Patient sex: F
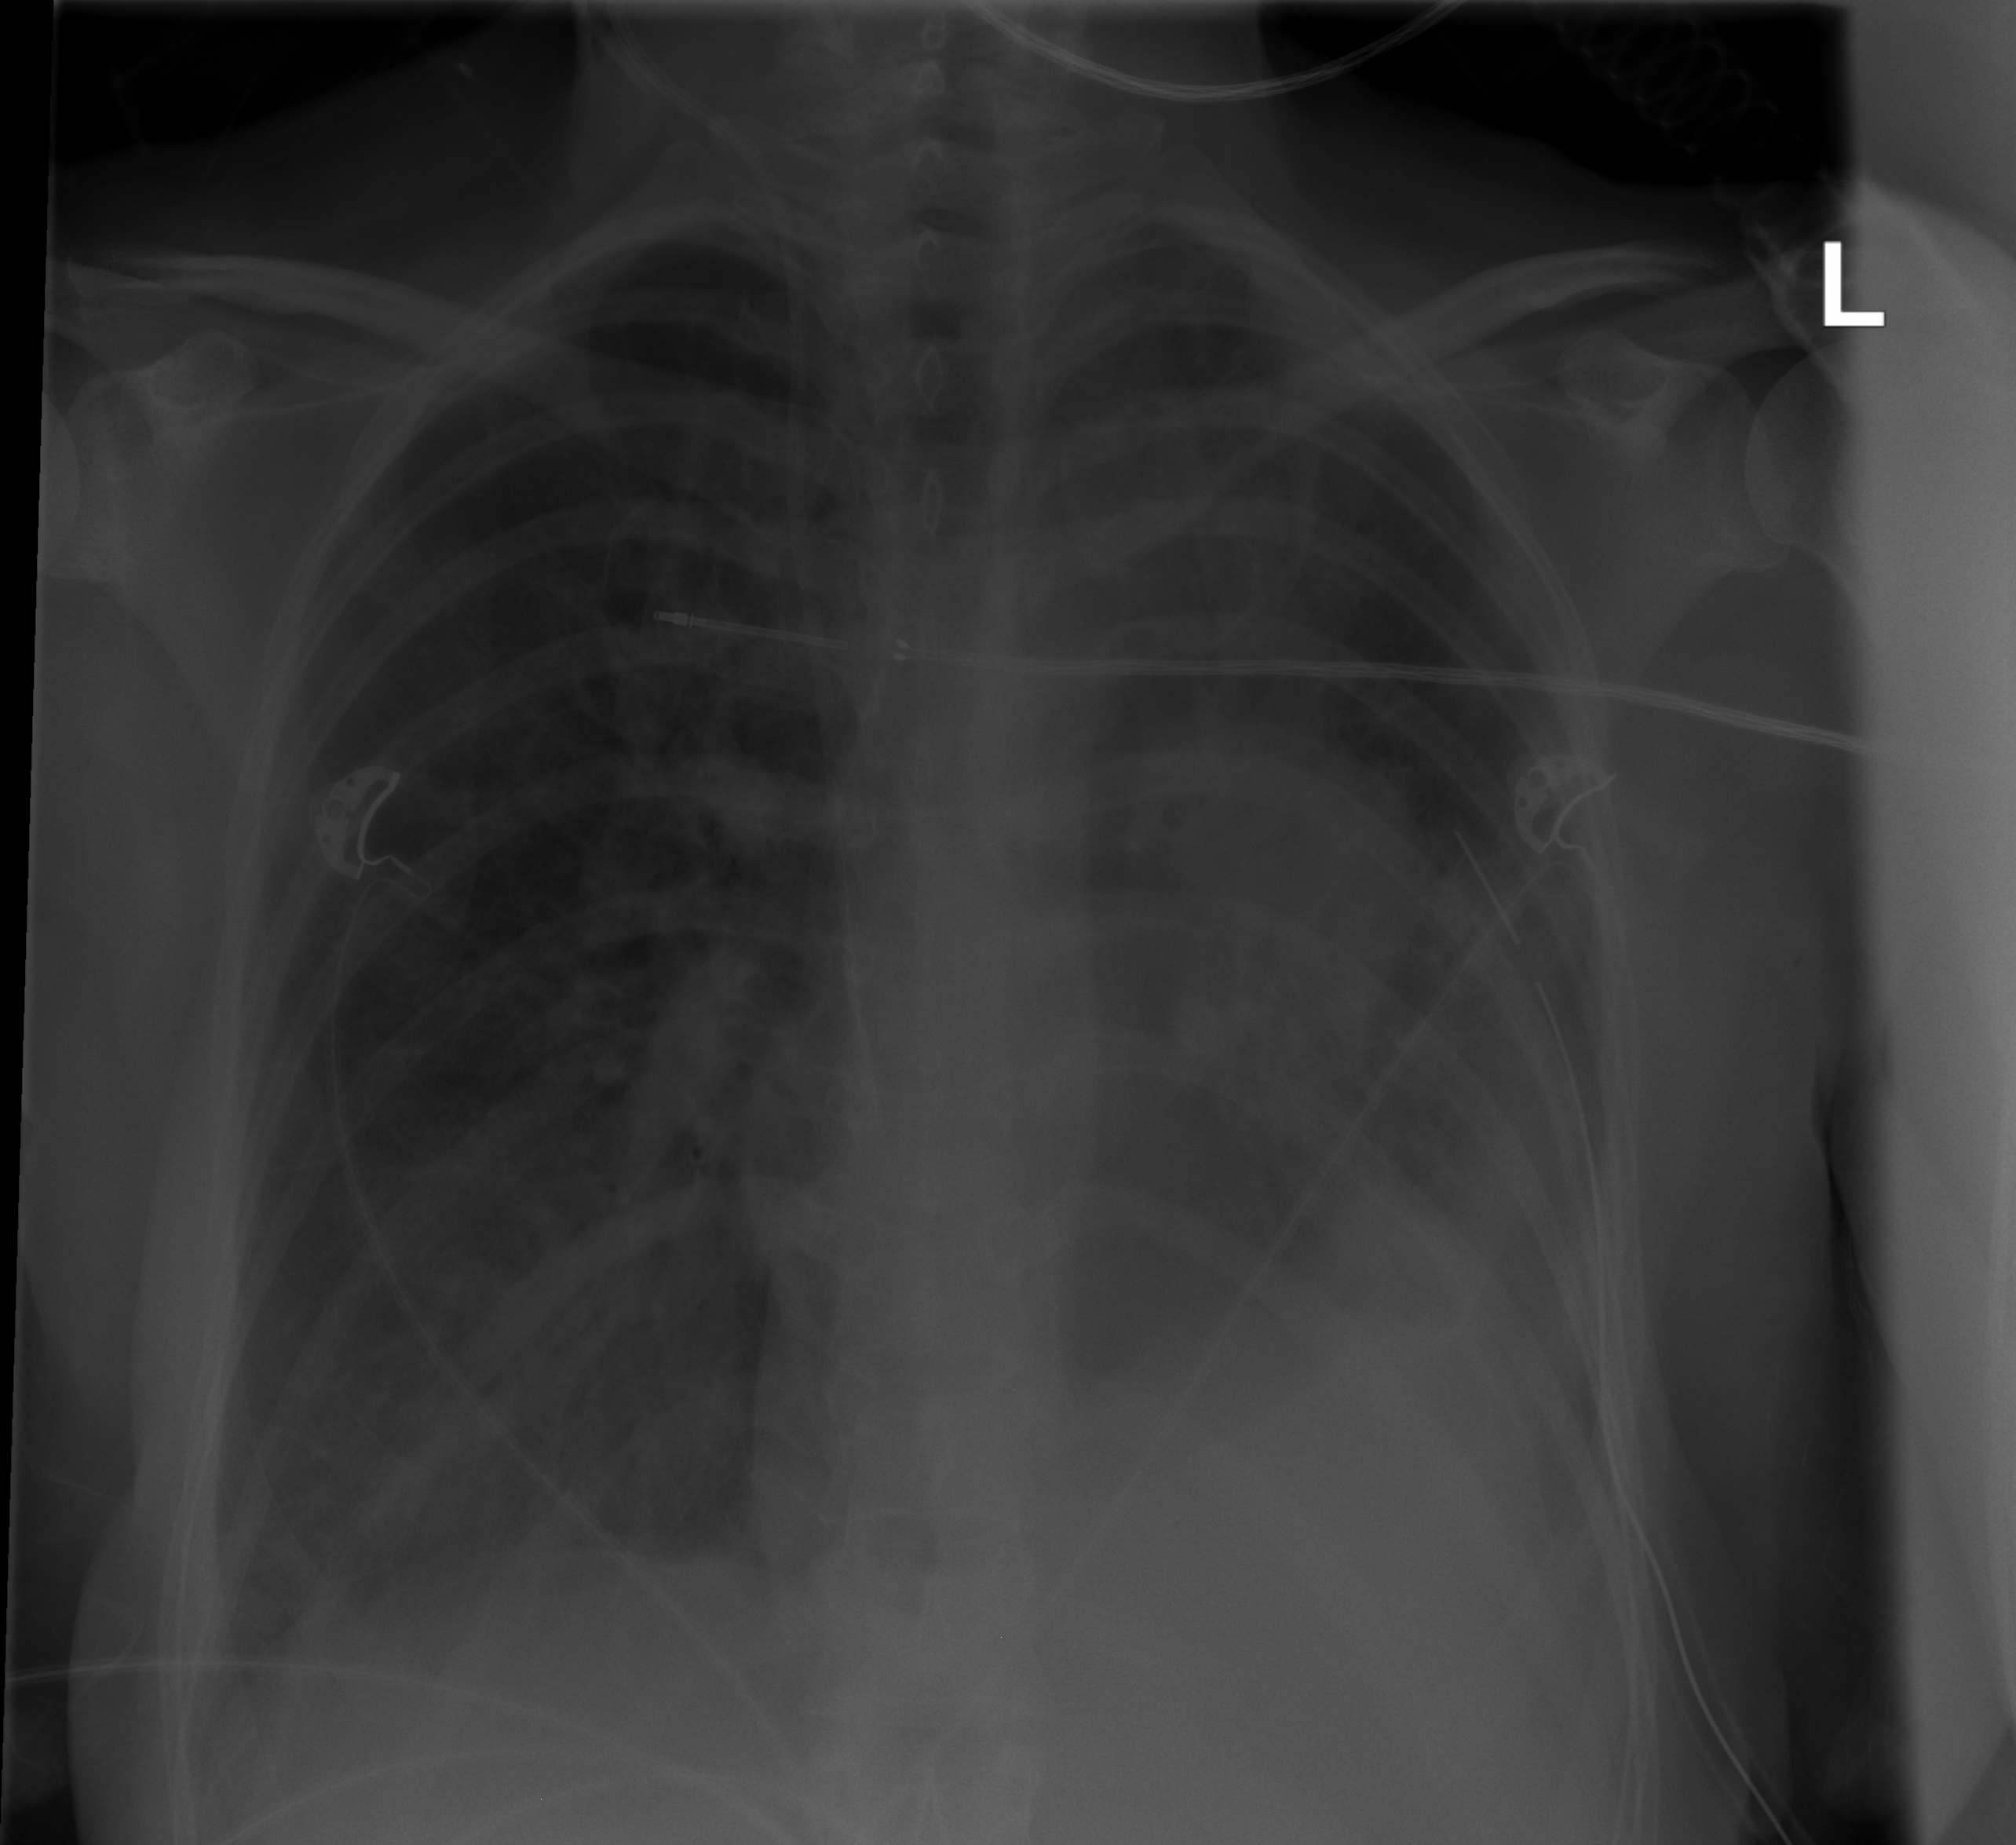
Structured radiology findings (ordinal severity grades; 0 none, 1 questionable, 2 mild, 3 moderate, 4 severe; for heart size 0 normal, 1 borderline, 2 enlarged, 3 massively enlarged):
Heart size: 0
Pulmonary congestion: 0
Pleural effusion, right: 0
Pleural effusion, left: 2
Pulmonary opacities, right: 0
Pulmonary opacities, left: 0
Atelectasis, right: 0
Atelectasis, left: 3